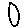
Label: circle